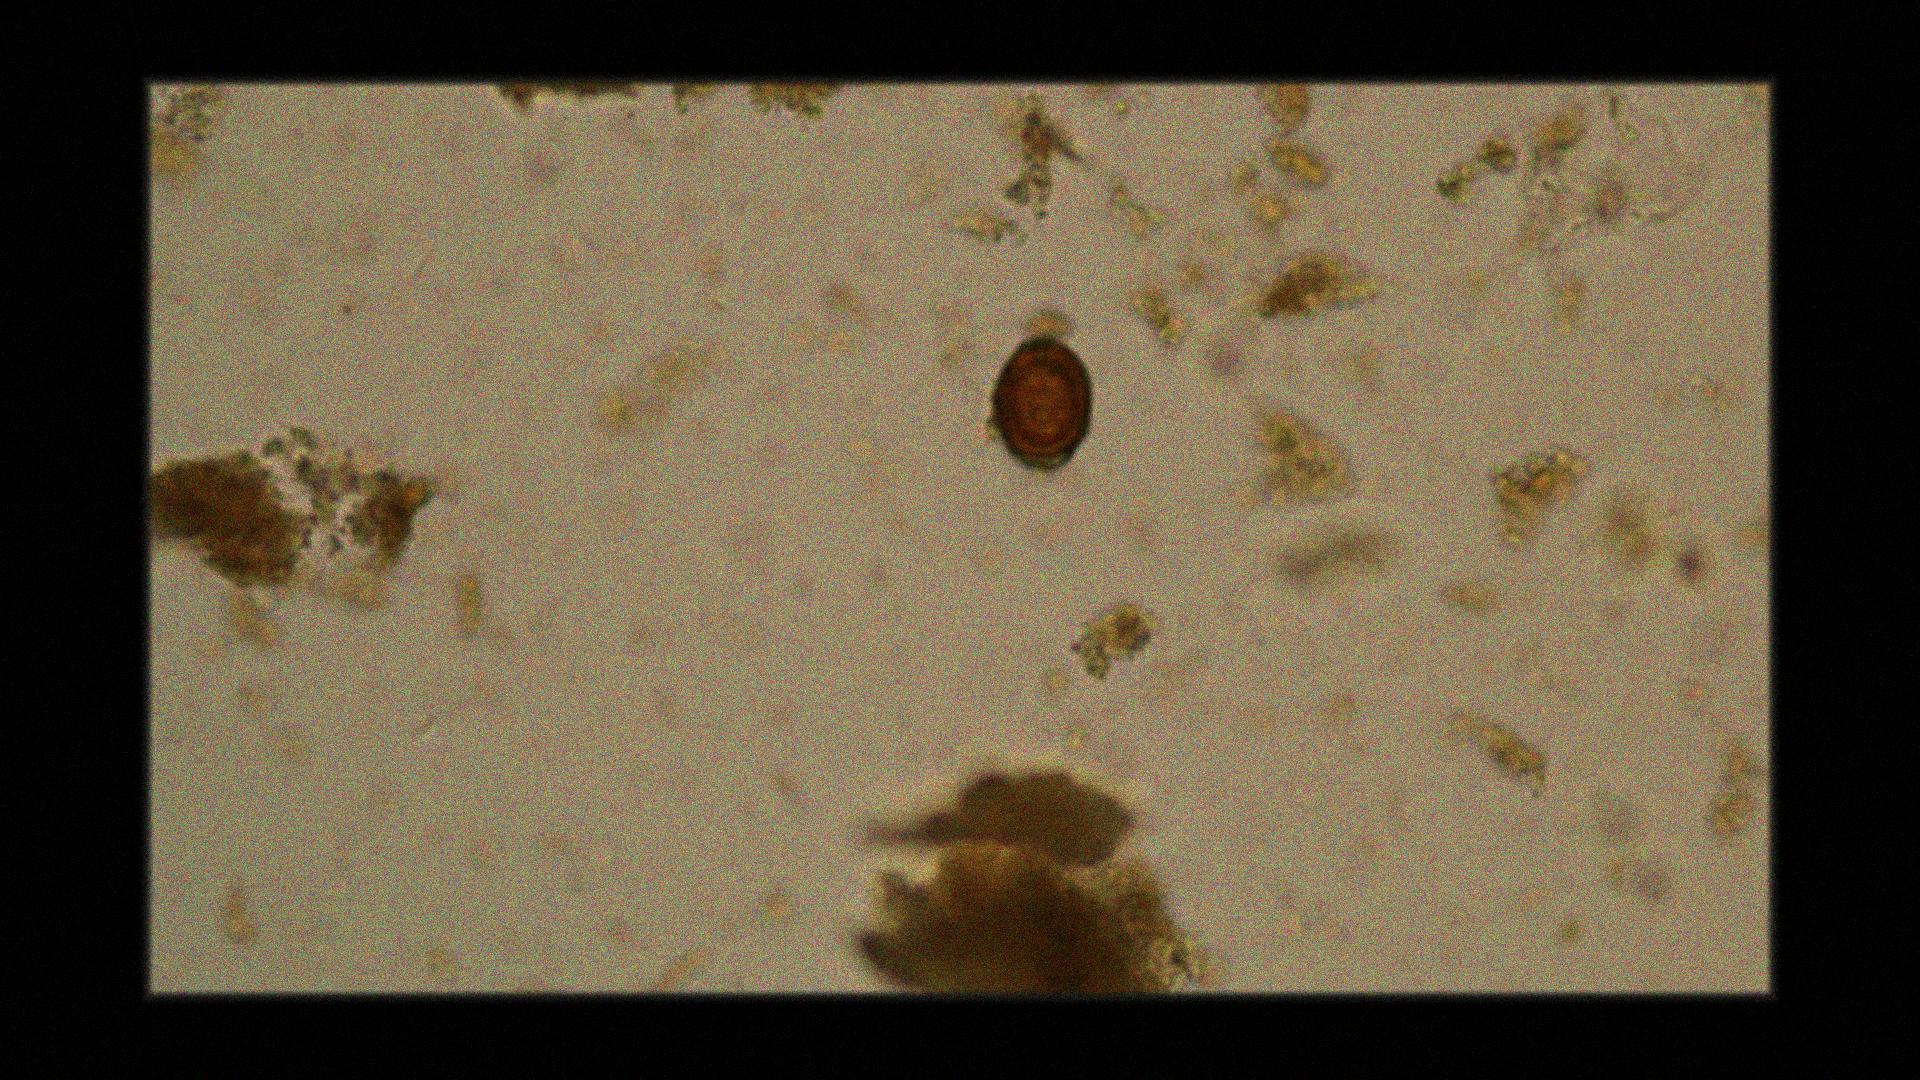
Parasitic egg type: Taenia spp. egg